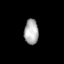
Tissue: lung
Cell type: Endothelial cells
Senescence score: 0.5712
Nuclear area (px): 347
Mean DAPI intensity: 174.905